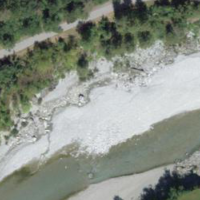
EUNIS habitat code: 15
Species observed at this site:
Anthocharis cardamines
Urtica dioica
Ajuga genevensis